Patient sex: M
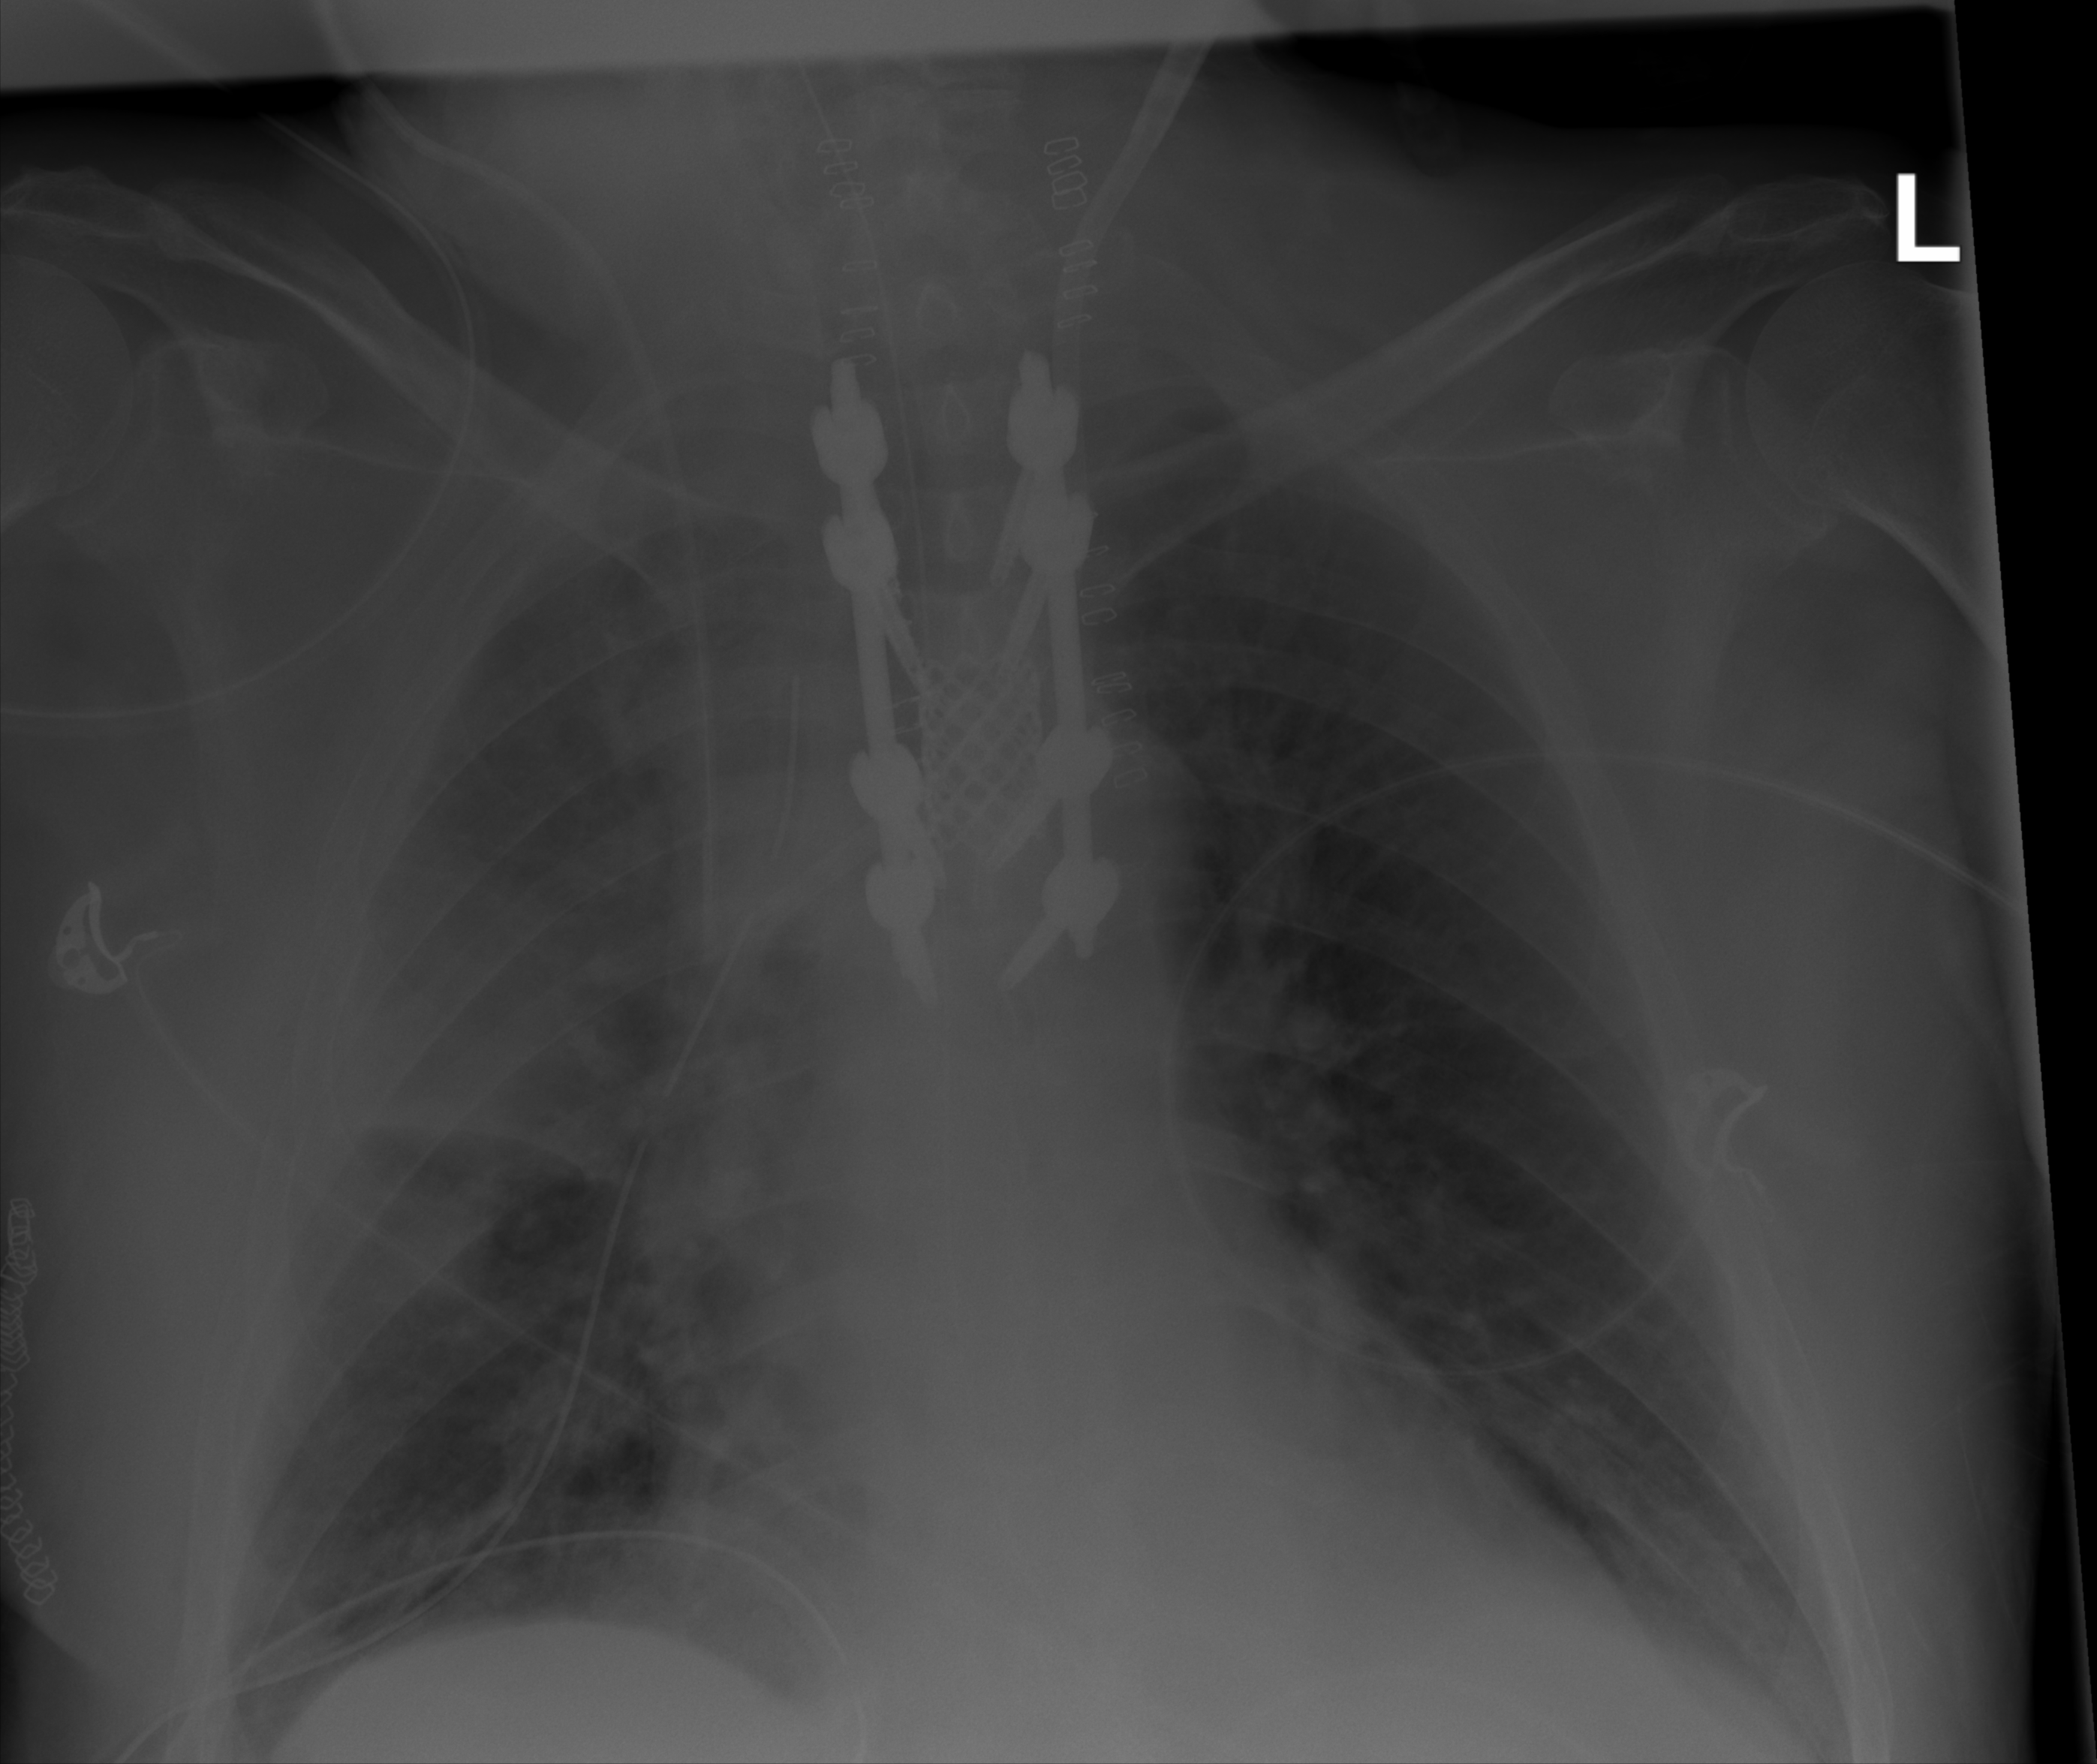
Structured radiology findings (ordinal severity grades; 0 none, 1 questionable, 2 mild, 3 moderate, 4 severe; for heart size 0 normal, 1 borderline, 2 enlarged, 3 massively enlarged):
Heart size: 2
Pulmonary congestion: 2
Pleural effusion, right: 2
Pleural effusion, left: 1
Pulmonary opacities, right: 1
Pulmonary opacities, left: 0
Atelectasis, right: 2
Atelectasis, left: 0